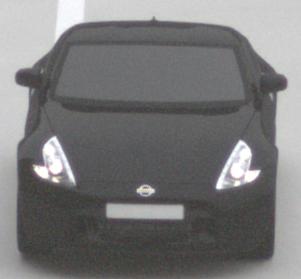
Make: Nissan
Model: 370Z Coupé
Detailed model: 370Z (Z34) Coupé
Model produced from: 2009/12
Model produced until: 2013/03
Doors: 3
Color: black
Road condition: dry road
Daytime: morning or afternoon
Contrast: low contrast